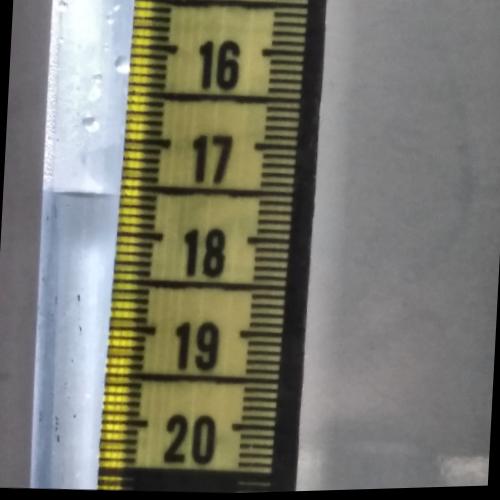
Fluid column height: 17.6 cm